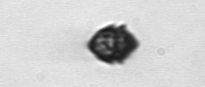
Label: Kryptoperidinium_triquetrum